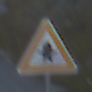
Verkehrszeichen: Vorfahrt
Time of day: SunriseSunset
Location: Outdoor (RoadRail)
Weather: Clear
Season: NotSpecified
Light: Natural